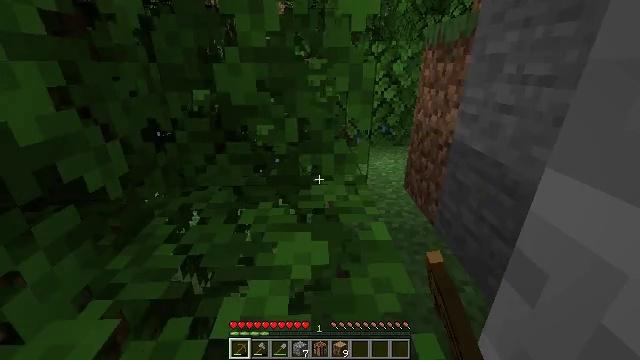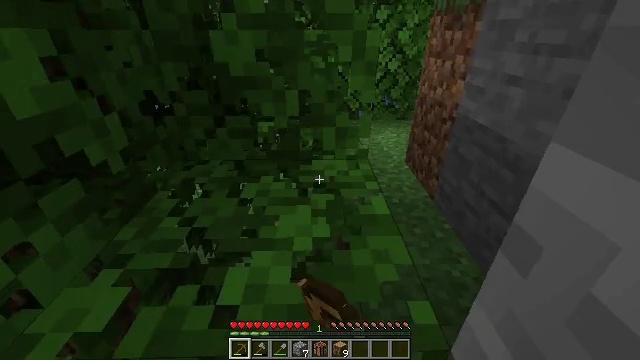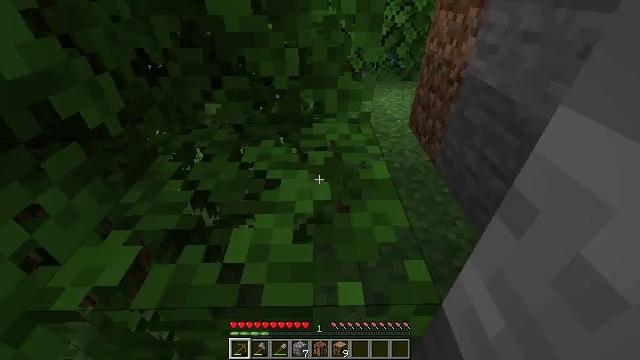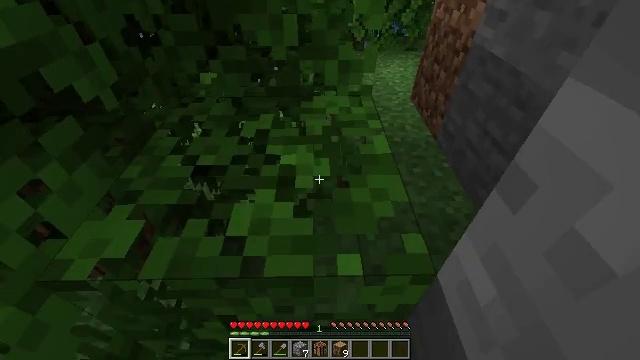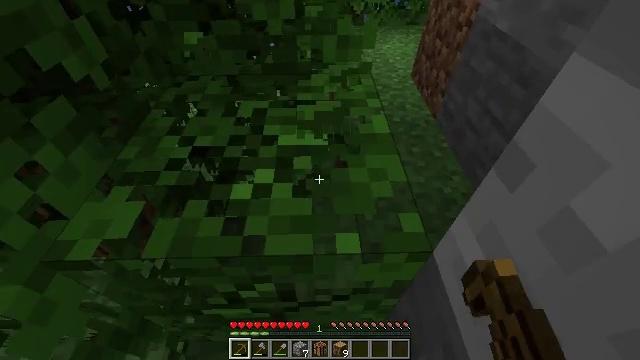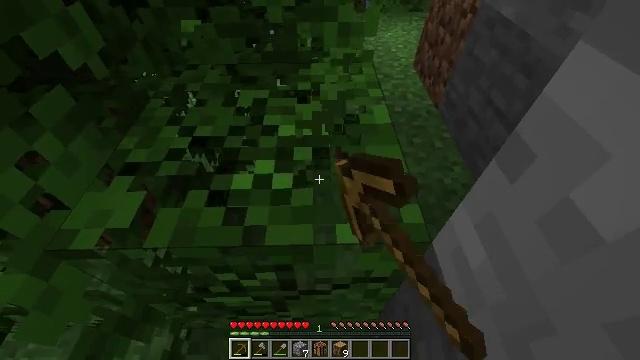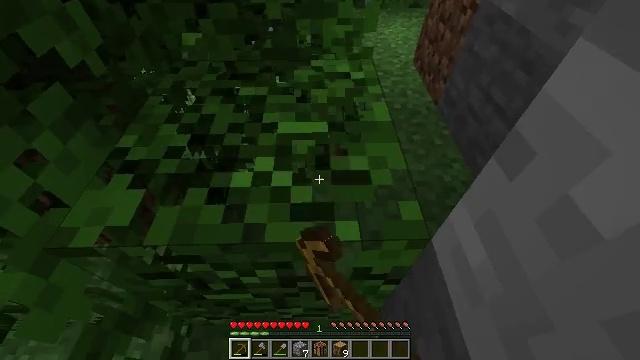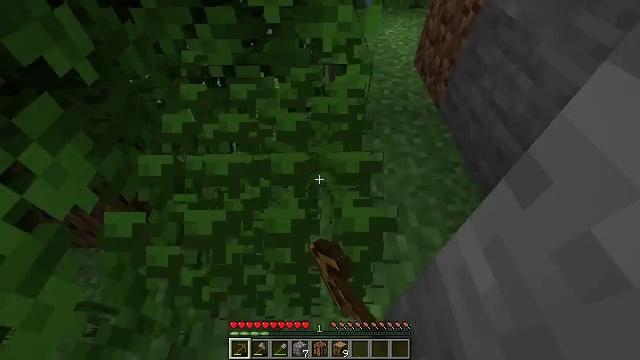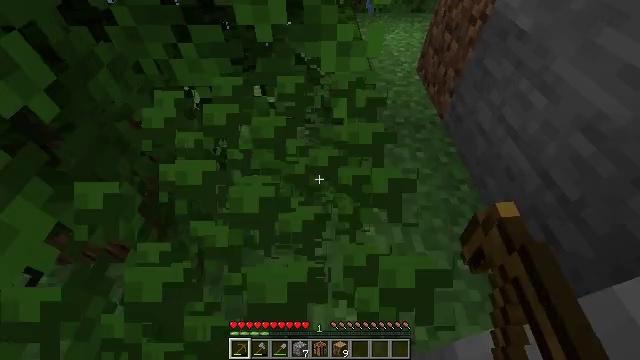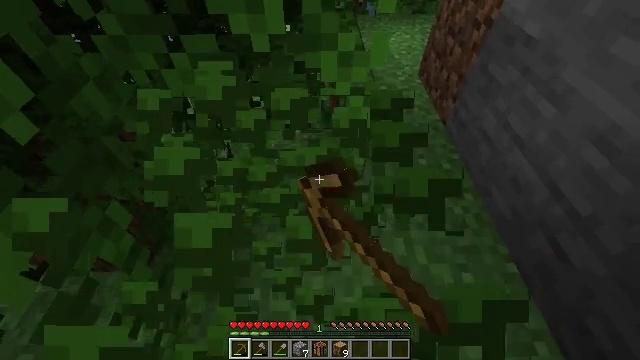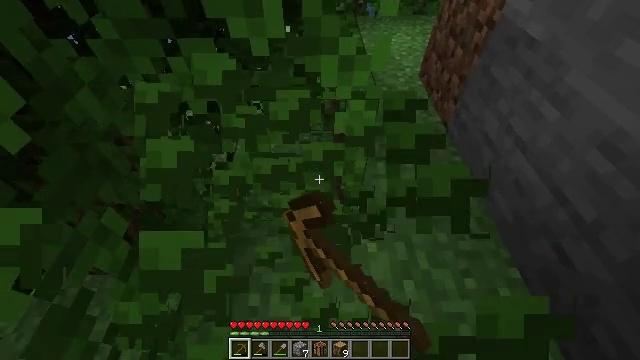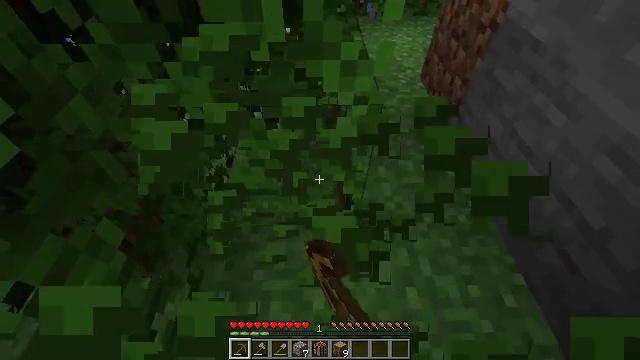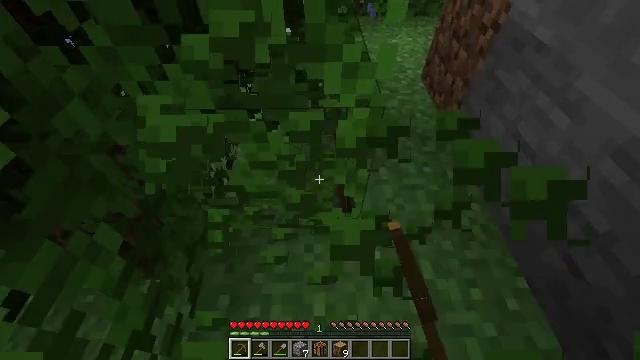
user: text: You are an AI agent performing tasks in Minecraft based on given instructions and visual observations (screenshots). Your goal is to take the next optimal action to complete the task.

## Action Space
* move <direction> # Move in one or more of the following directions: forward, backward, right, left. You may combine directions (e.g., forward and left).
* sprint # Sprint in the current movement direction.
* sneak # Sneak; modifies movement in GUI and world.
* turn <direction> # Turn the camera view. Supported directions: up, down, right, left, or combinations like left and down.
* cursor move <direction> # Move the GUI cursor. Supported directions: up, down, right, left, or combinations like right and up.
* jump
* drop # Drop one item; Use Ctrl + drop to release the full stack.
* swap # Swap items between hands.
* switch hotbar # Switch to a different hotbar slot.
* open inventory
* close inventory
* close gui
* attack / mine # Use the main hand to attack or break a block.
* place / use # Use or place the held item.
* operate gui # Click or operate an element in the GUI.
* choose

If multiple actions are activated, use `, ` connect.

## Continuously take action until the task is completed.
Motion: motion action
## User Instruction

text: Gather oak leaves by attacking.
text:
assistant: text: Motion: turn down, attack / mine
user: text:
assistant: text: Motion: turn down, attack / mine
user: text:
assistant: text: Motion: turn down, attack / mine
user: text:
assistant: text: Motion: turn down, attack / mine
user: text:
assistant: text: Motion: turn down, attack / mine
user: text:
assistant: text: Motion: move forward, attack / mine
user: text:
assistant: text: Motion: move forward, attack / mine
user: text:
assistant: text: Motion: move forward, attack / mine
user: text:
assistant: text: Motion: attack / mine
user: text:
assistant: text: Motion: attack / mine
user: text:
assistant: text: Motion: attack / mine
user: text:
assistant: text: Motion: attack / mine
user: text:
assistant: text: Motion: attack / mine